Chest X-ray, AP view. Patient: 58 years old, sex M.
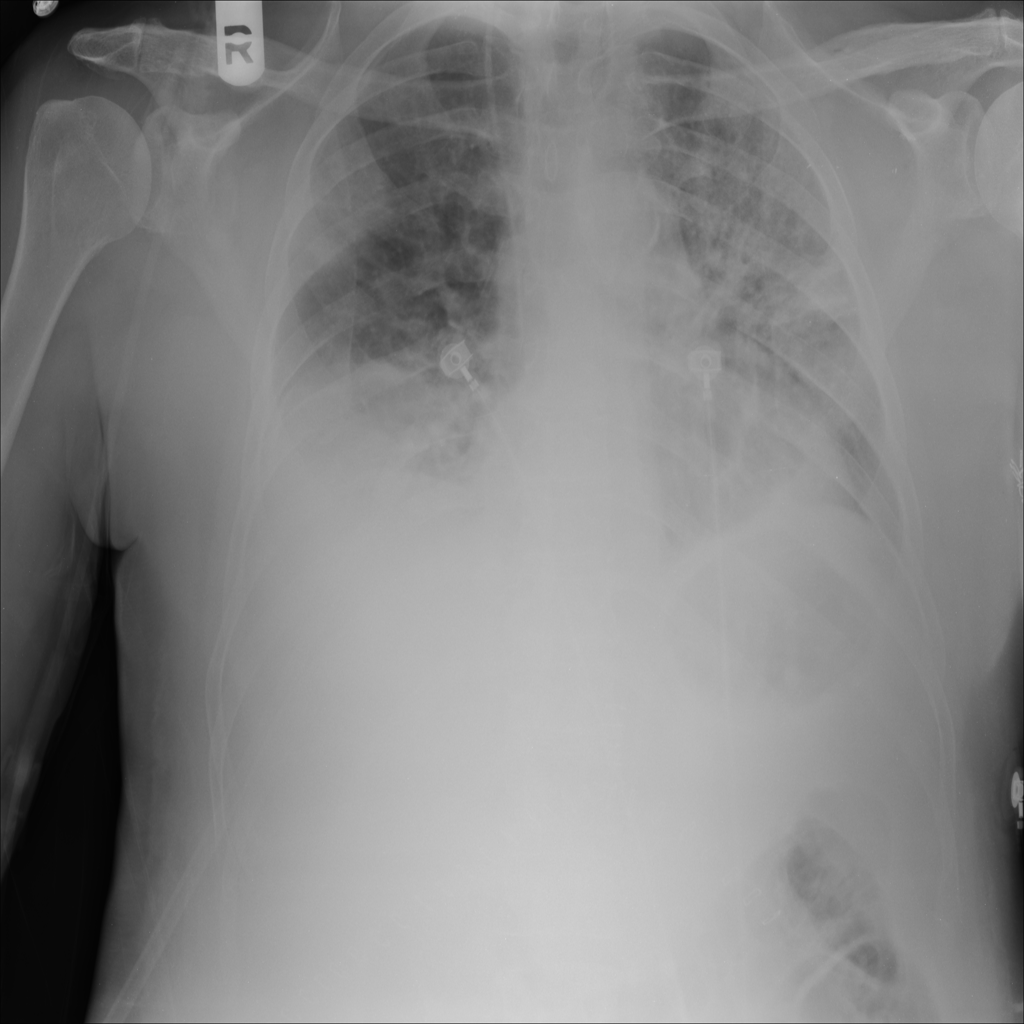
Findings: Effusion